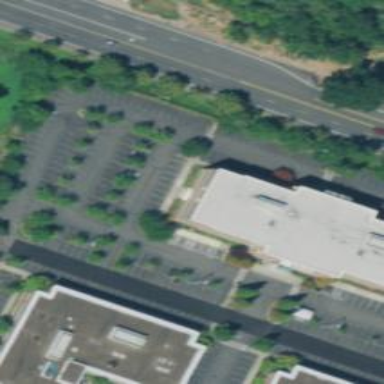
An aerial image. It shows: Office building.